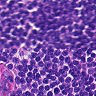
Metastatic tissue present: no